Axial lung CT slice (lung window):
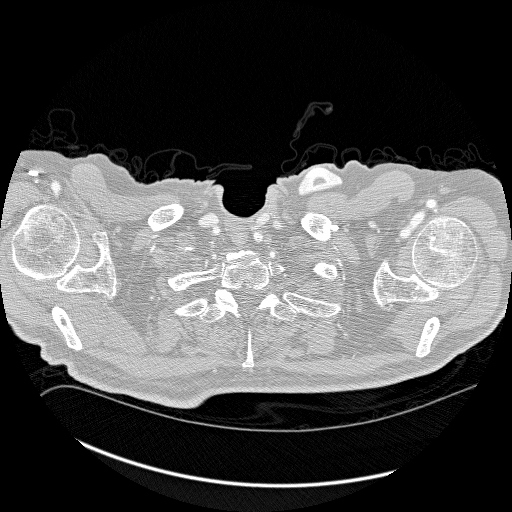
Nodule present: no